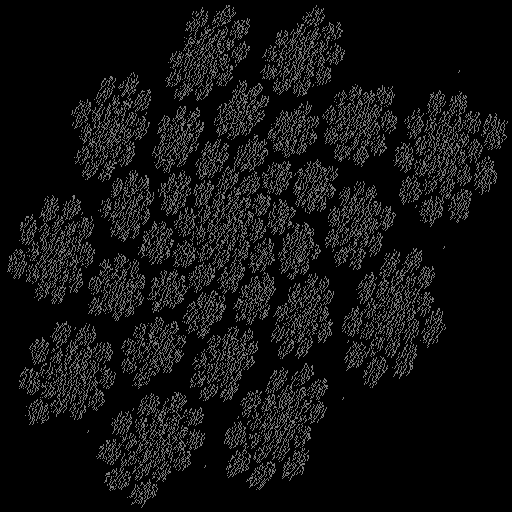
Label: flower